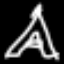
Label: The Eiffel Tower